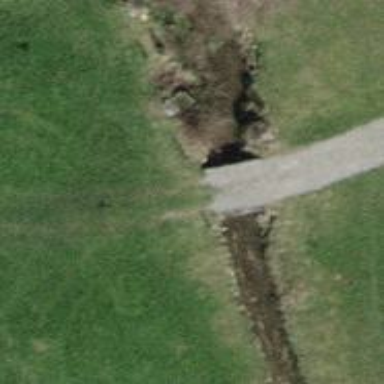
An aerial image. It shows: Culvert tunnel.